Question: Is there a possible way to define icons for sub actions in Lotus Notes?
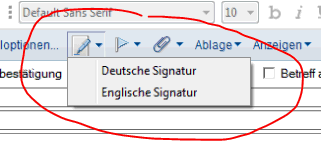
Answer: Normal Action property settings

Sub-Action property settings

As you can see, there is no icon options in the properties box for the sub-action. You can only change the action type. So, sorry no it's not possible to add icons to sub-actions.